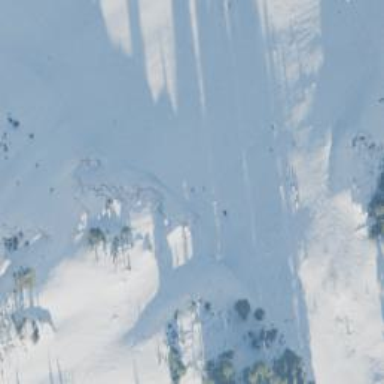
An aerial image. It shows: Backcountry piste for skiing.